Question: I need to show a tree like structure associated with each row of grid like below picture. Whenever I click on + button of the row, some options should appear for that particular row.
Googled a lot but did not find anything fulfilling my requirement.
Please share your knowledge if you have done like this before.

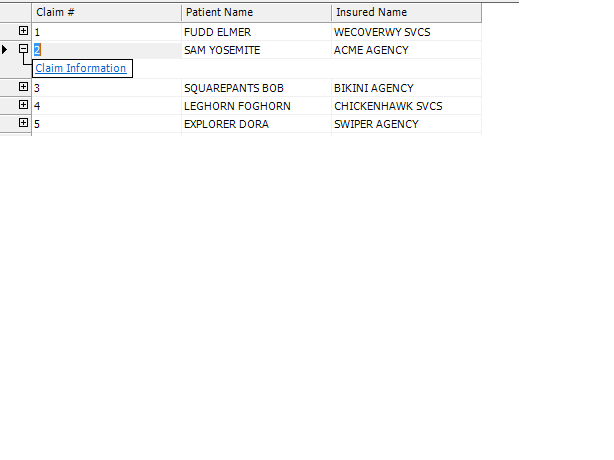
Answer: I got following links very useful for creating hierarchy of grids or grid into grid or expandable grids.
<URL>
<URL>
(with the help of Nag)
<URL>